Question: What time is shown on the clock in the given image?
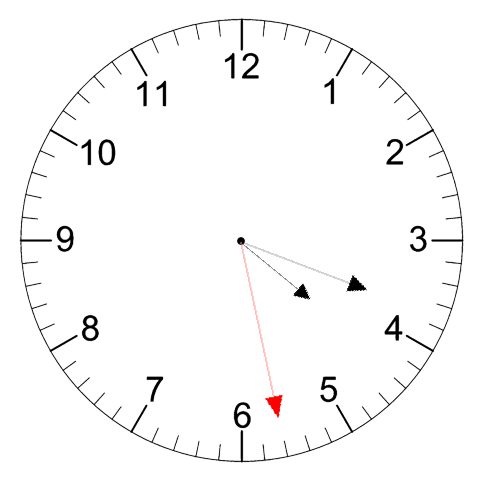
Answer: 04:18:28